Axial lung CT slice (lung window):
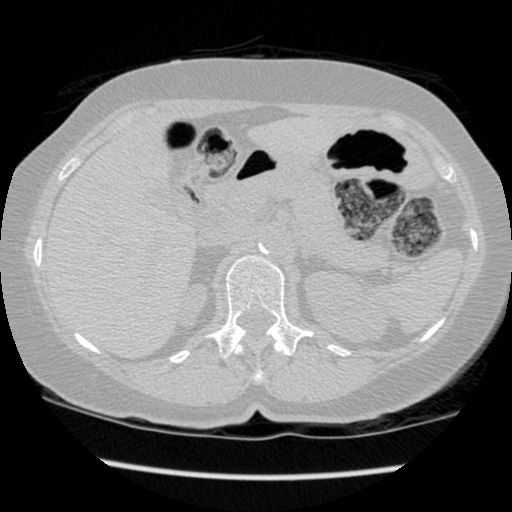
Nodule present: no